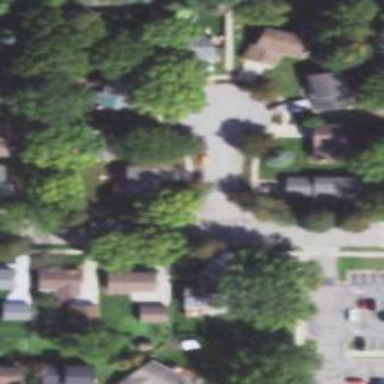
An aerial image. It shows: Residential road with separate asphalt sidewalk.